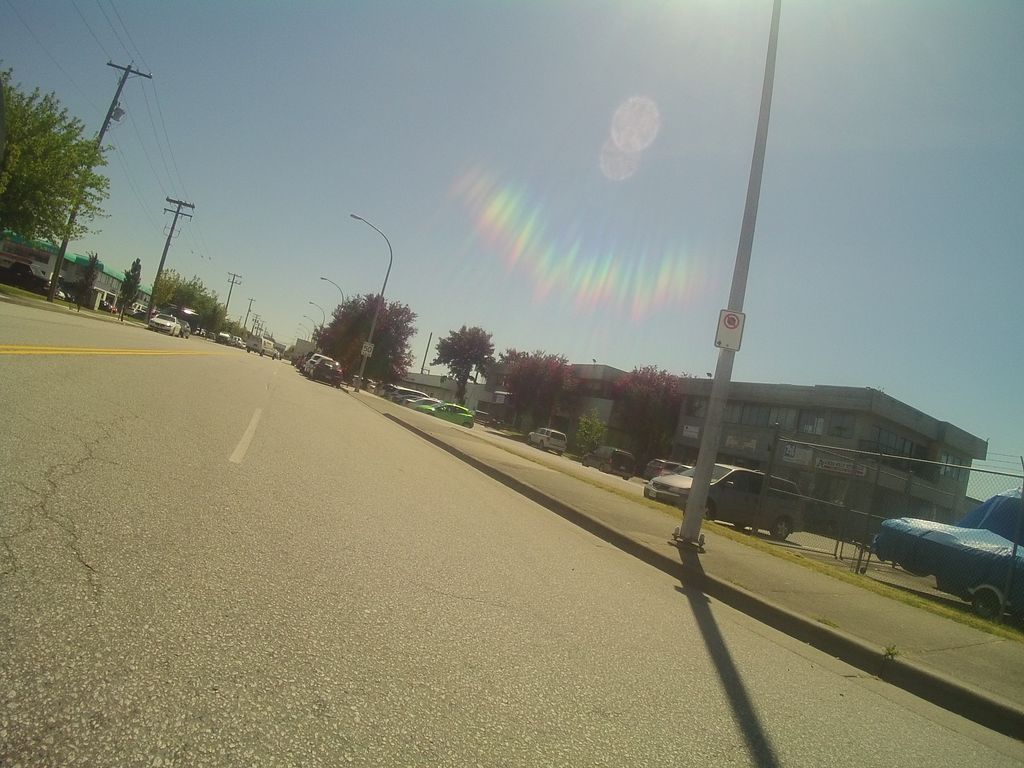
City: vancouver